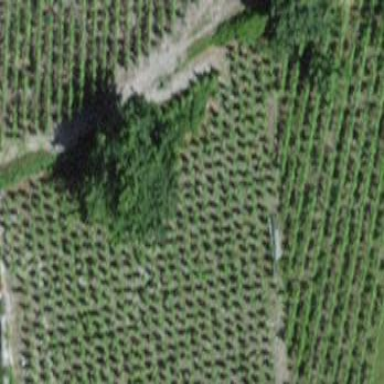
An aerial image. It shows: Vineyard with grape crops.